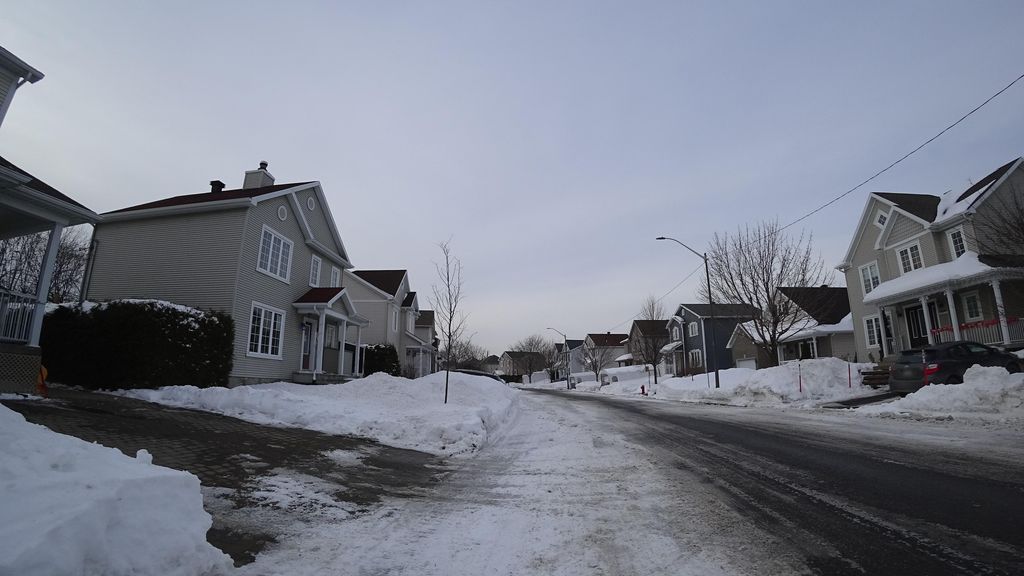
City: quebec_city